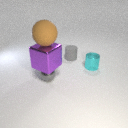
small gray metal sphere in front of small cyan metal cylinder